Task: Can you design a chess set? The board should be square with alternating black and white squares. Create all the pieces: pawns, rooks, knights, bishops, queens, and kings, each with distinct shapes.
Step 1418:
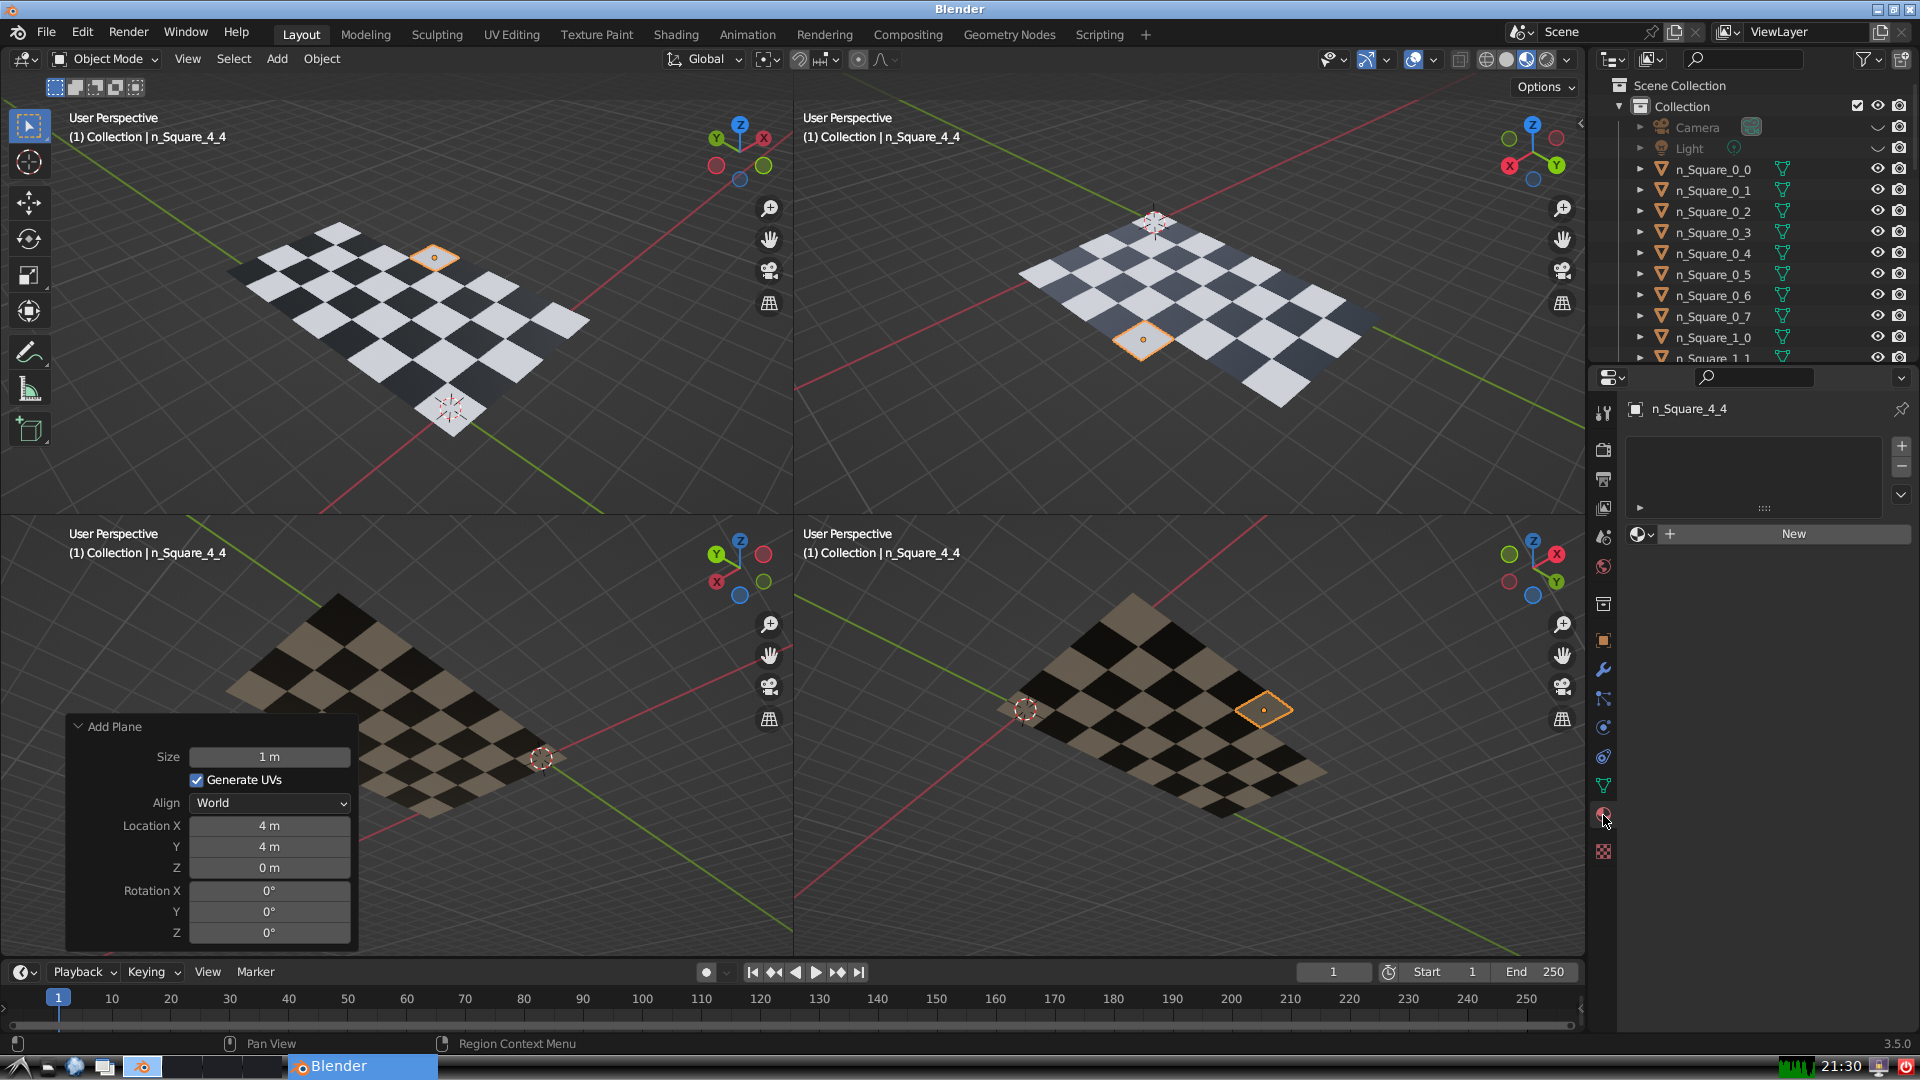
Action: {"mouse_move": [1636, 534]}